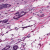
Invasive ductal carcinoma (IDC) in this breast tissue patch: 0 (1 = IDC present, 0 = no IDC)